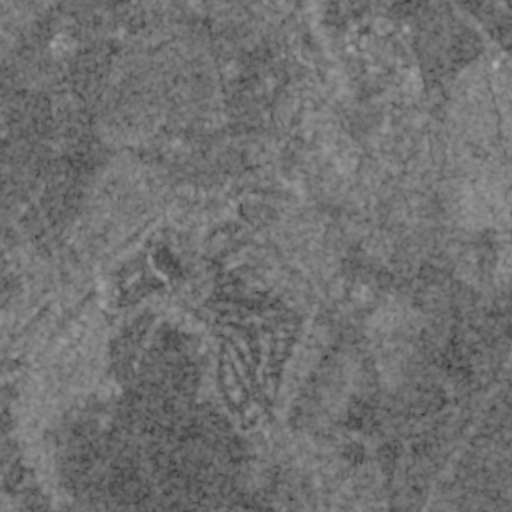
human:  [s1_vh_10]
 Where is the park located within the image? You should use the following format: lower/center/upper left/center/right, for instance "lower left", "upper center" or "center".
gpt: The park is located in the lower center of the image.
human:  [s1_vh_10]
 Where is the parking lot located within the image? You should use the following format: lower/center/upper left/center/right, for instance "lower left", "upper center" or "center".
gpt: The parking lot is located in the center left of the image.
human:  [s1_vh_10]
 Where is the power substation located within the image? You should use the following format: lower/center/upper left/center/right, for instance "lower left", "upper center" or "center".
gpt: The power substation is located in the center right of the image.
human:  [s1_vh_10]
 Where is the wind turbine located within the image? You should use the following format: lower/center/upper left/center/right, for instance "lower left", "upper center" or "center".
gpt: The wind turbine is located in the upper left of the image.
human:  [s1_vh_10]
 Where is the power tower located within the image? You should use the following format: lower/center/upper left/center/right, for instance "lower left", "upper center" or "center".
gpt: There is no power tower in the image.

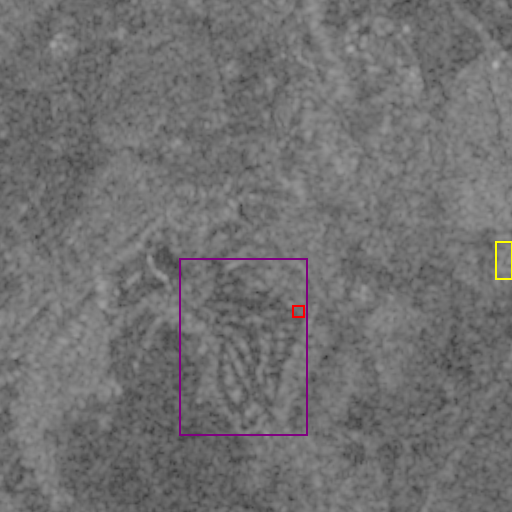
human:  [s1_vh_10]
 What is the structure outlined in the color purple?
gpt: The structure outlined in purple is a park.
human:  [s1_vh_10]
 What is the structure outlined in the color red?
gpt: The structure outlined in red is a parking lot.
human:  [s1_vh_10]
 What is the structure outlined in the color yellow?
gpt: The structure outlined in yellow is a power substation.
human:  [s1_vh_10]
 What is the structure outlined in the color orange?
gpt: There is no orange outline.